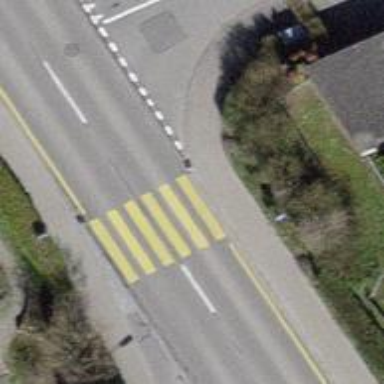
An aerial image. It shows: Uncontrolled crossing on the road.